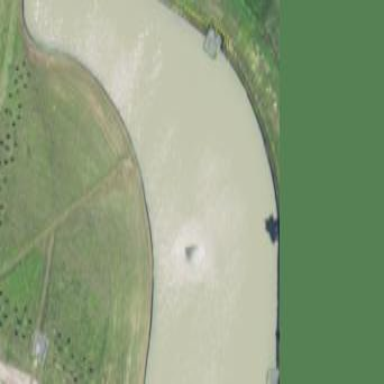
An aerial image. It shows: Peaceful pond surrounded by nature.